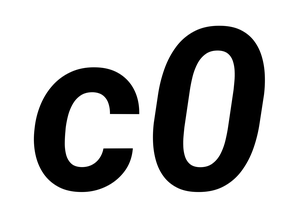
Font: Roboto-Italic_Bold_Italic